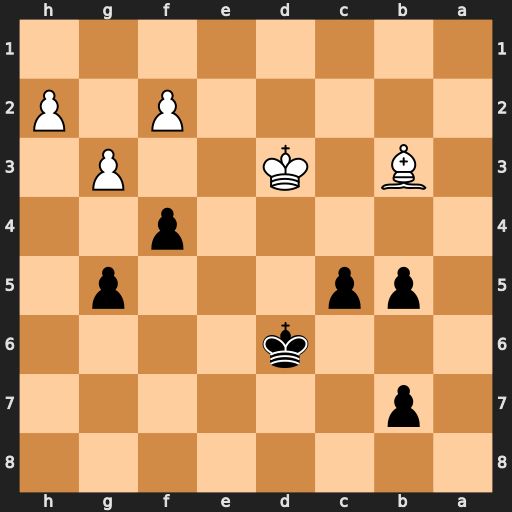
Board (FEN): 8/1p6/3k4/1pp3p1/5p2/1B1K2P1/5P1P/8
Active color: b
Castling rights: -
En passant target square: -
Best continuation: c4+ Kc3 cxb3